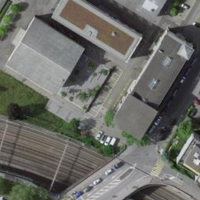
EUNIS habitat code: 54
Species observed at this site:
Symphoricarpos albus